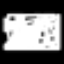
Label: diamond